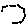
Label: hexagon